Question: Here is the code:
'''
Dim nBtn As New Button
PictureBox1.Controls.Add(nBtn)
nBtn.Text = "Click Me"
nBtn.Location = Cursor.Position ' or mouseposition = same result
'''

that's how it looks.. its about 2 inches away from where I originally clicked it. My code doesn't even offset its location, so how is this happening?
That is a picture box inside the right side of 'SplitContainer'.
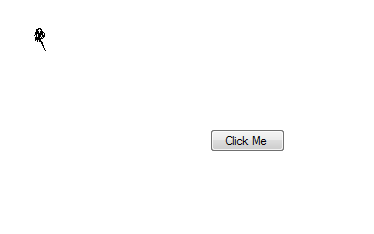
Answer: <URL>.
<URL> refer to a location .
So if your control's container happens to be at the top-left of the screen, your code will work. Otherwise, it will be offset as you've seen. You should see whether the <URL> methods help you; the documentation isn't entirely clear to me, but they be exactly what you need. For example:
'''
nBtn.Location = PictureBox1.PointToClient(Cursor.Position)
'''